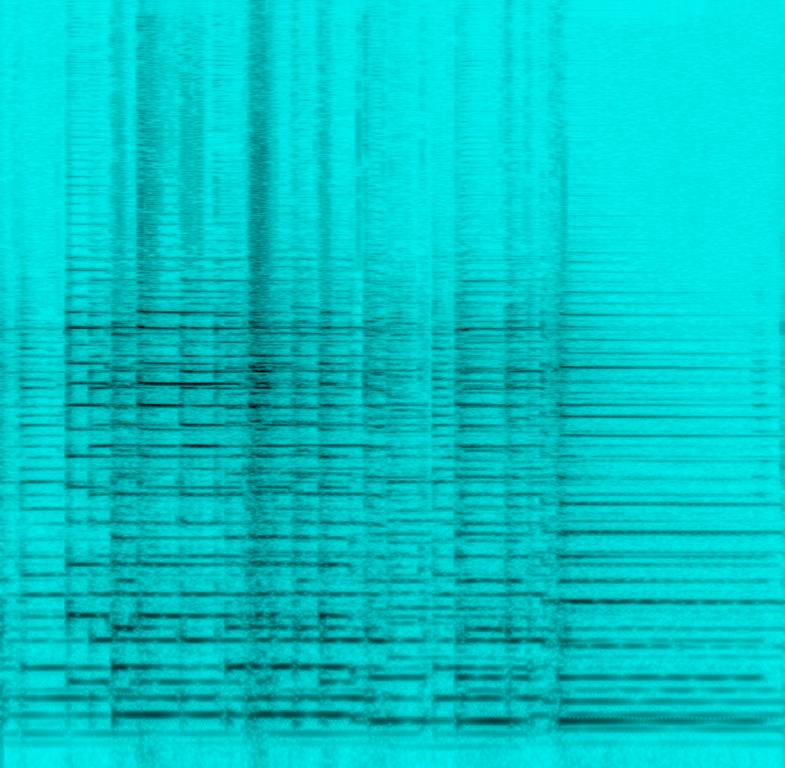
This music is an electric guitar instrumental. The tempo is medium with a loud and energetic riff . The audio quality is inferior as it is a Home recording ,which is why the music is boomy and there are sounds of people talking in the background and some static.